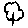
Label: tree